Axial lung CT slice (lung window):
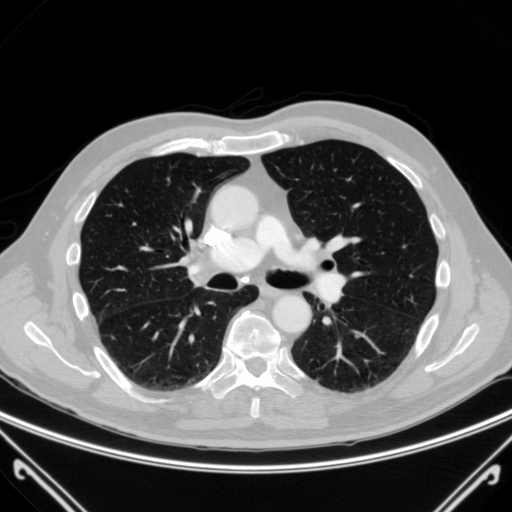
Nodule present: yes
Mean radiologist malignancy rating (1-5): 3